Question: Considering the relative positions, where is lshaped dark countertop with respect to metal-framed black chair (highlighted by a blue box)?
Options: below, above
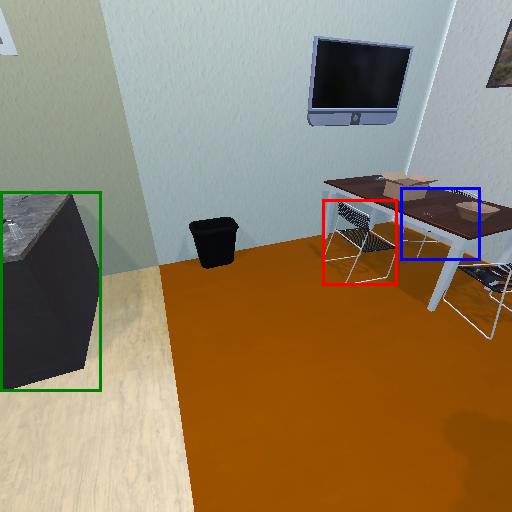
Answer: below